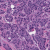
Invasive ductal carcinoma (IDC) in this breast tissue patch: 1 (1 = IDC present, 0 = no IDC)